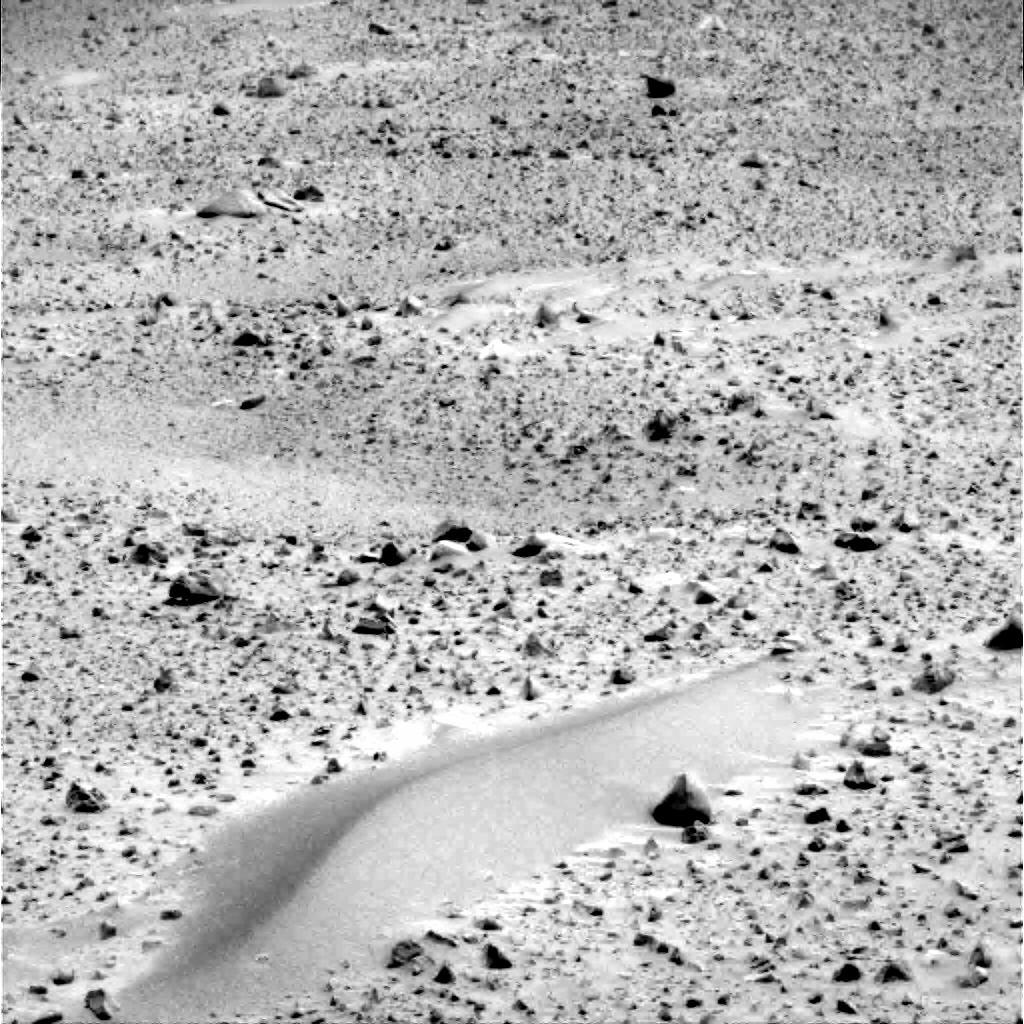
Terrain classes present: Gravel / Sand / Soil, Rock, Shadow